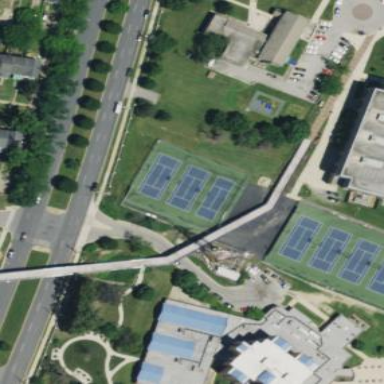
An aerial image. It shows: Tennis court in leisure pitch.